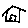
Label: house